Question: First of all, I am sorry for my bad english, I am spanish and I am sorry if I have made something wrong, this is my first post.
I have a problem with loading a javascript file in codeigniter 2.1.4. I didn't get loaded it in the header of my page. The css files were well loaded. This example attempts to load jquery and bootstrap.
I am following the steps in the documentation of codeigniter and when I create the codeigniter static page "home.php" I want to use bootstrap for design.
The tutorial I followed is this:
<URL>
My folder structure :
> - - - - - - - - - - - - - - - - - - -
I have been searching in this forum and others and always I find the same example with base_url() or site_url(). These are mine:
Updated code:
'''
<script type="text/javascript" src="<?php echo base_url(); ?>assets/bootstrap/js/bootstrap.min.js"></script>
'''
My autoload.php with url helper loaded:
'''
$ autoload['helper'] = array('url');
'''
When I try to load the page I get these errors:
'''
GET http://localhost/curriculos/assets/jquery-2.1.0.min.js 404 (Not Found)
GET http://localhost/curriculos/assets/bootstrap/js/bootstrap.min.js 404 (Not Found)
GET http://localhost/curriculos/assets/bootstrap/js/bootstrap.min.js 404 (Not Found)
'''
The strangest is that when you click on one of them it shows you that the file type is trying to be loaded as a text/html and not as an application/javascript as usual:

Can you help me?
Thank you very much for your reply.
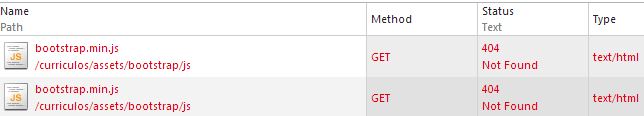
Answer: You need to change your .htaccess file so that it no longer rewrites requests made to '/assets'.
In other words, you need your .htaccess file to ignore requests to the 'assets' folder and just let the browser load the url as provided. Try this:
'''
RewriteEngine on
RewriteCond $1 !^(index\.php|images|assets|robots\.txt)
RewriteRule ^(.*)$ index.php/$1 [L]
'''